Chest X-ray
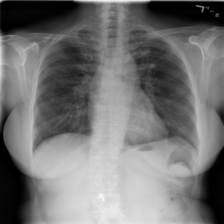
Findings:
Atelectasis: negative
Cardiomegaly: negative
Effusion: negative
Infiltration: negative
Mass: negative
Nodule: negative
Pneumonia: negative
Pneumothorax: negative
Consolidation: negative
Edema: negative
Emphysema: negative
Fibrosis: positive
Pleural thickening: negative
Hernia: negative